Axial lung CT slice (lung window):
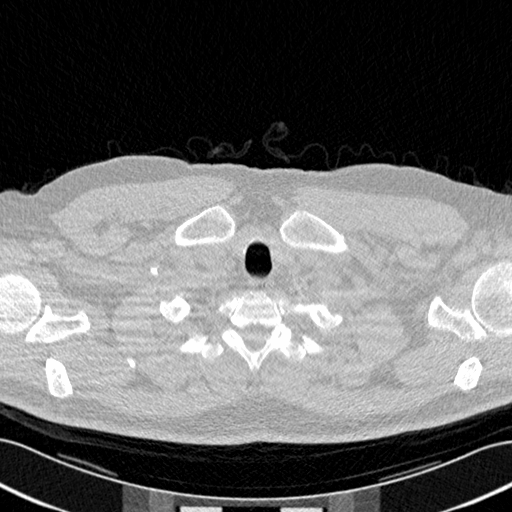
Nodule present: no